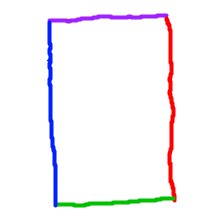
Shape: rectangle